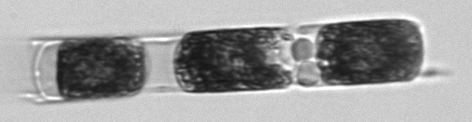
Label: Hemiaulus